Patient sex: M
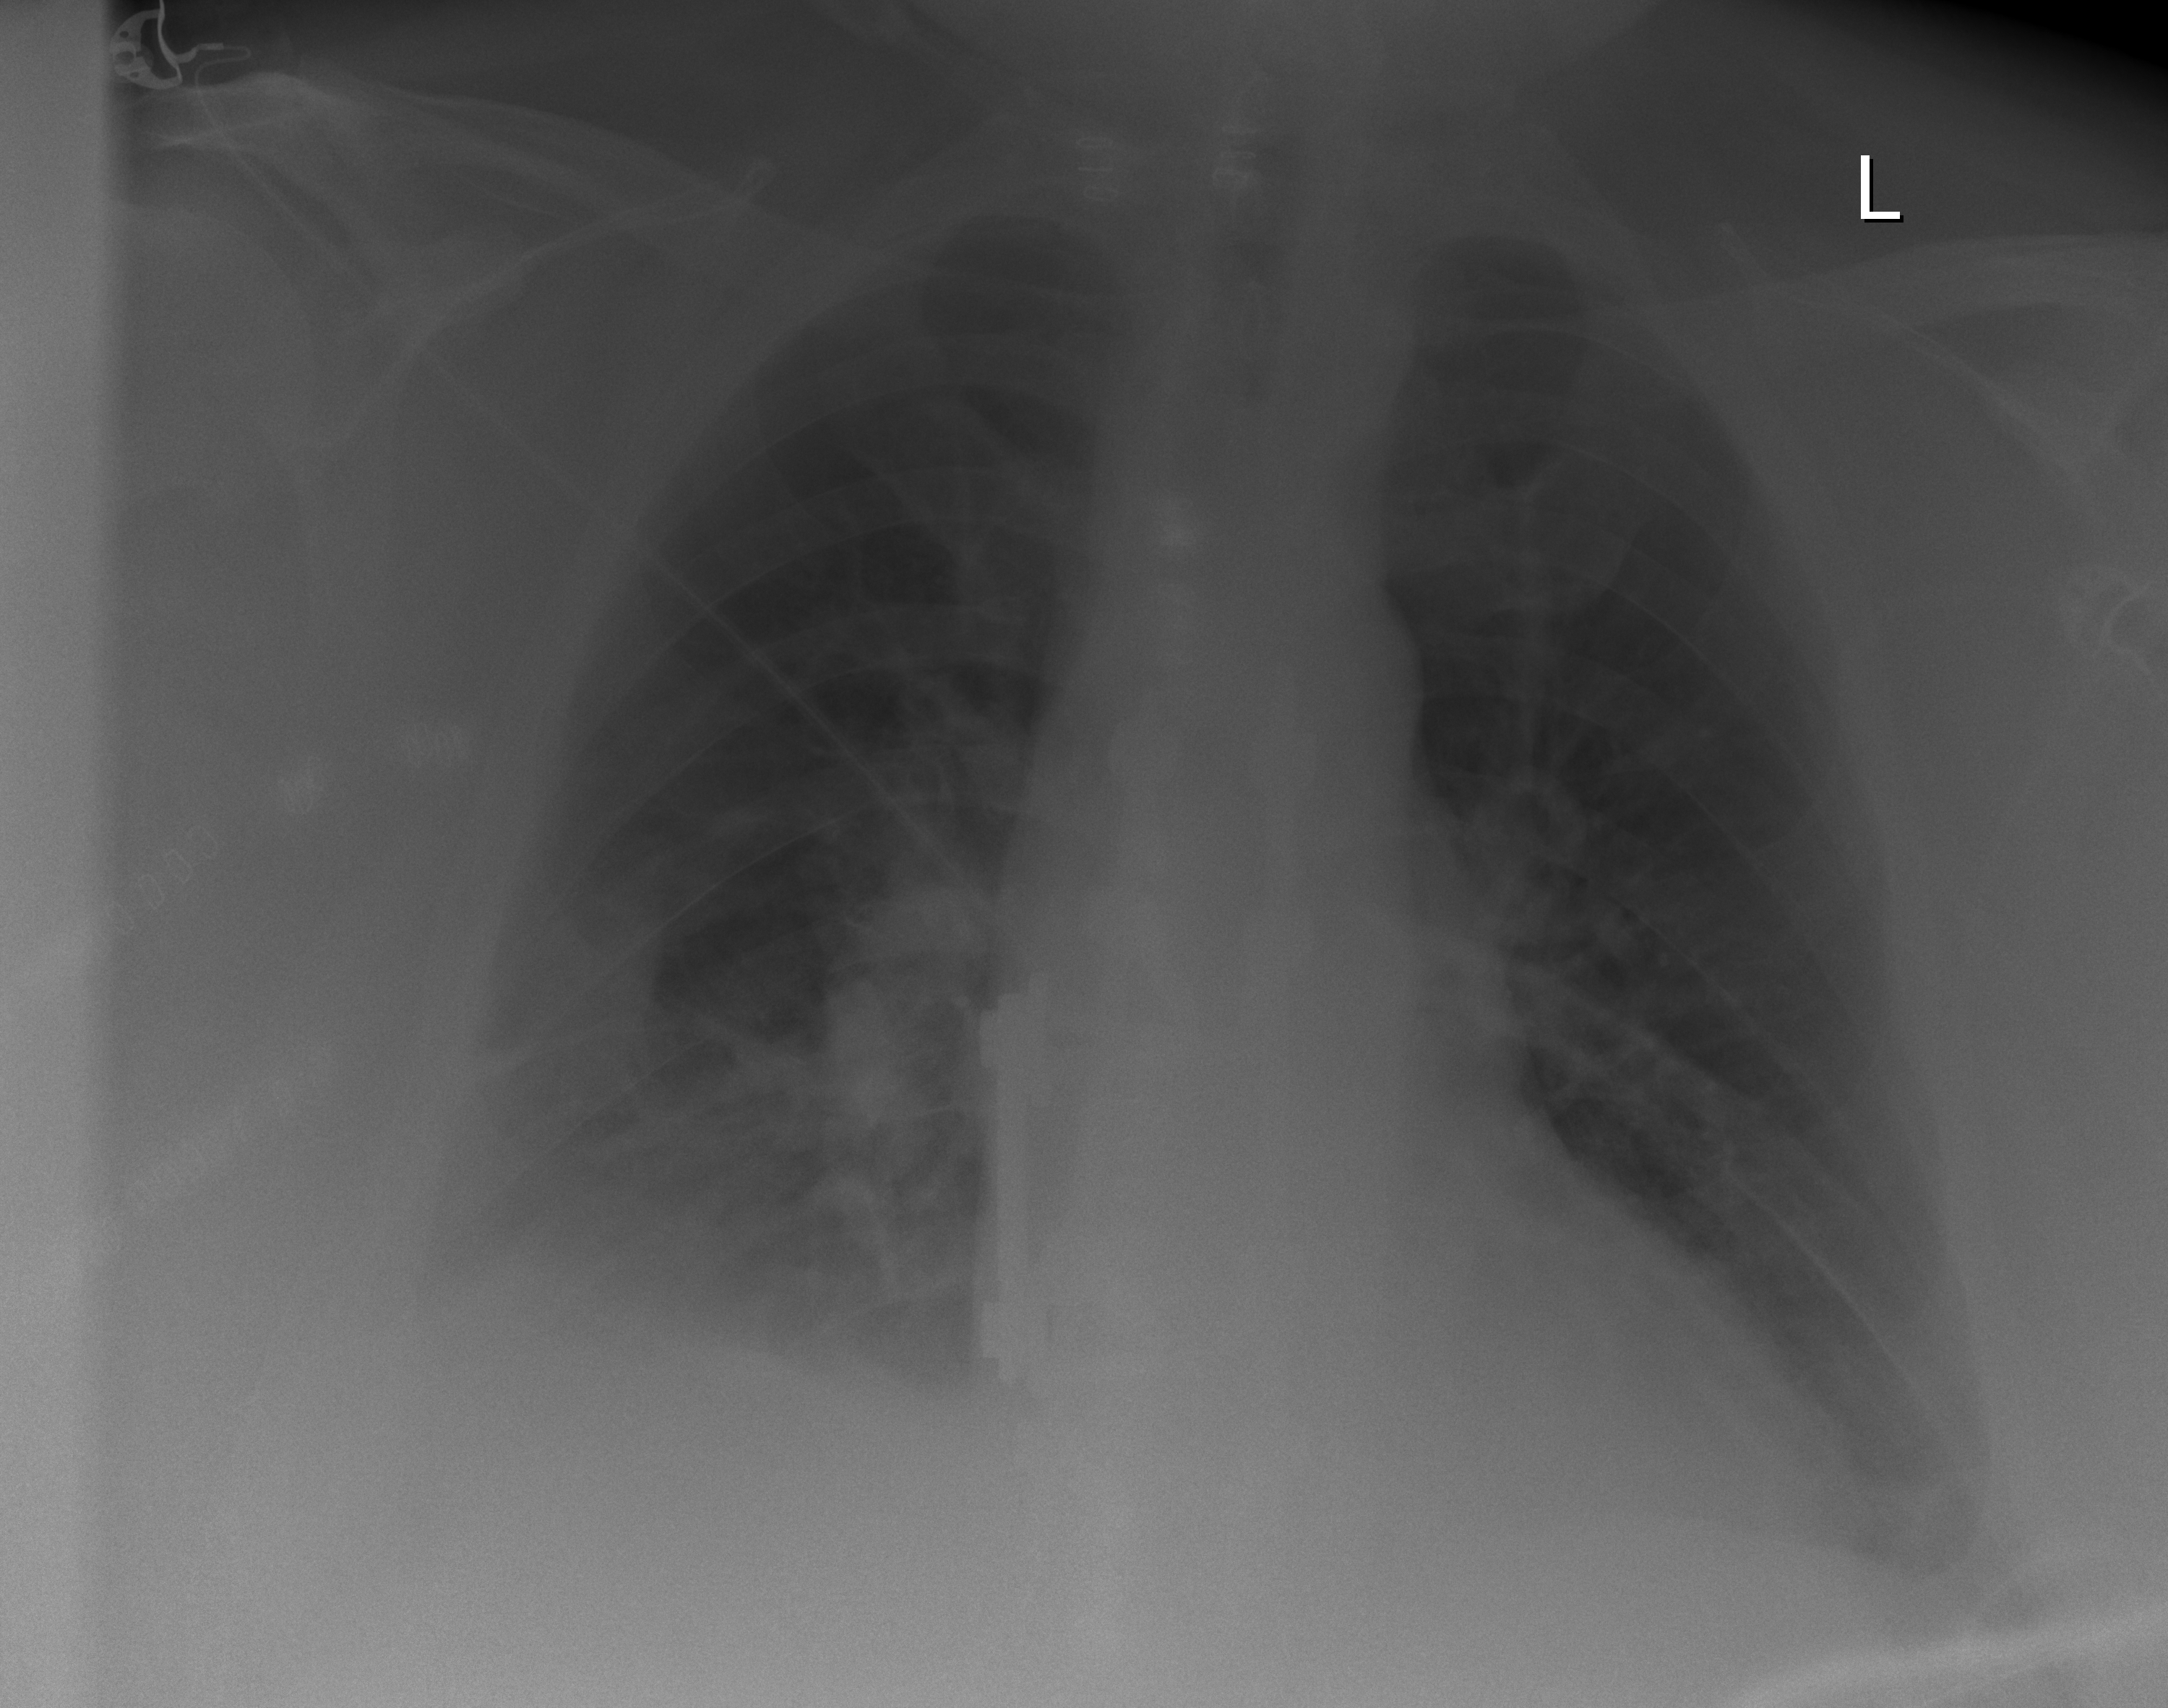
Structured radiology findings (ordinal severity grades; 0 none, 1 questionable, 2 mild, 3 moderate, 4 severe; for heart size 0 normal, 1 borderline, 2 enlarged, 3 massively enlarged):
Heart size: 0
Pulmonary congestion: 2
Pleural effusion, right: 2
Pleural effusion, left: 2
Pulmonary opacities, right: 1
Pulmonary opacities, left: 0
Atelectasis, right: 2
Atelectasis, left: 2